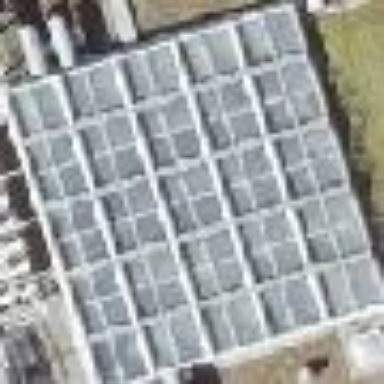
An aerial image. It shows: Close-up view of roof of building.